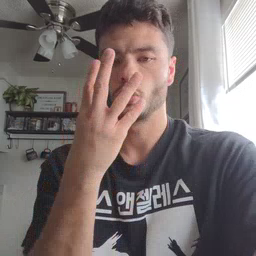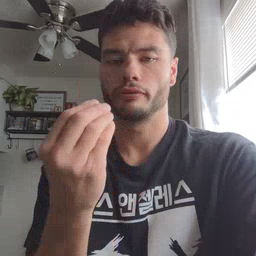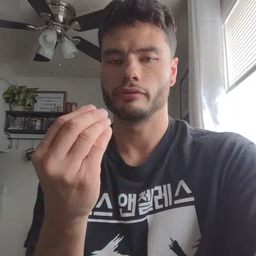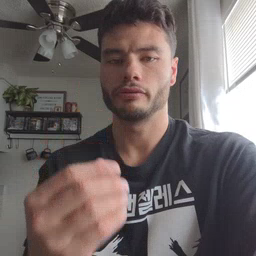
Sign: wolf